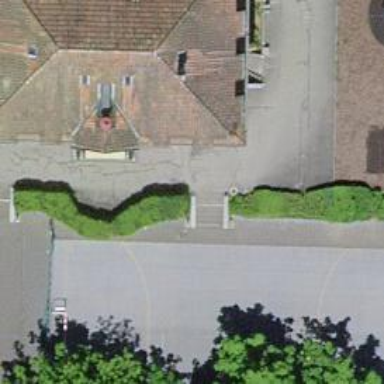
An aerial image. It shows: School.